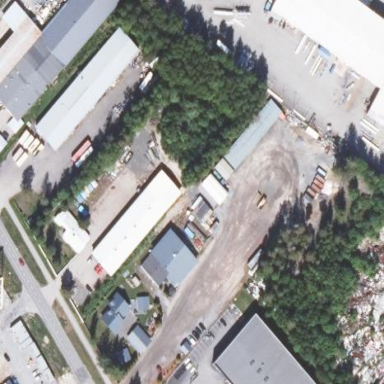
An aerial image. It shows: Industrial area.